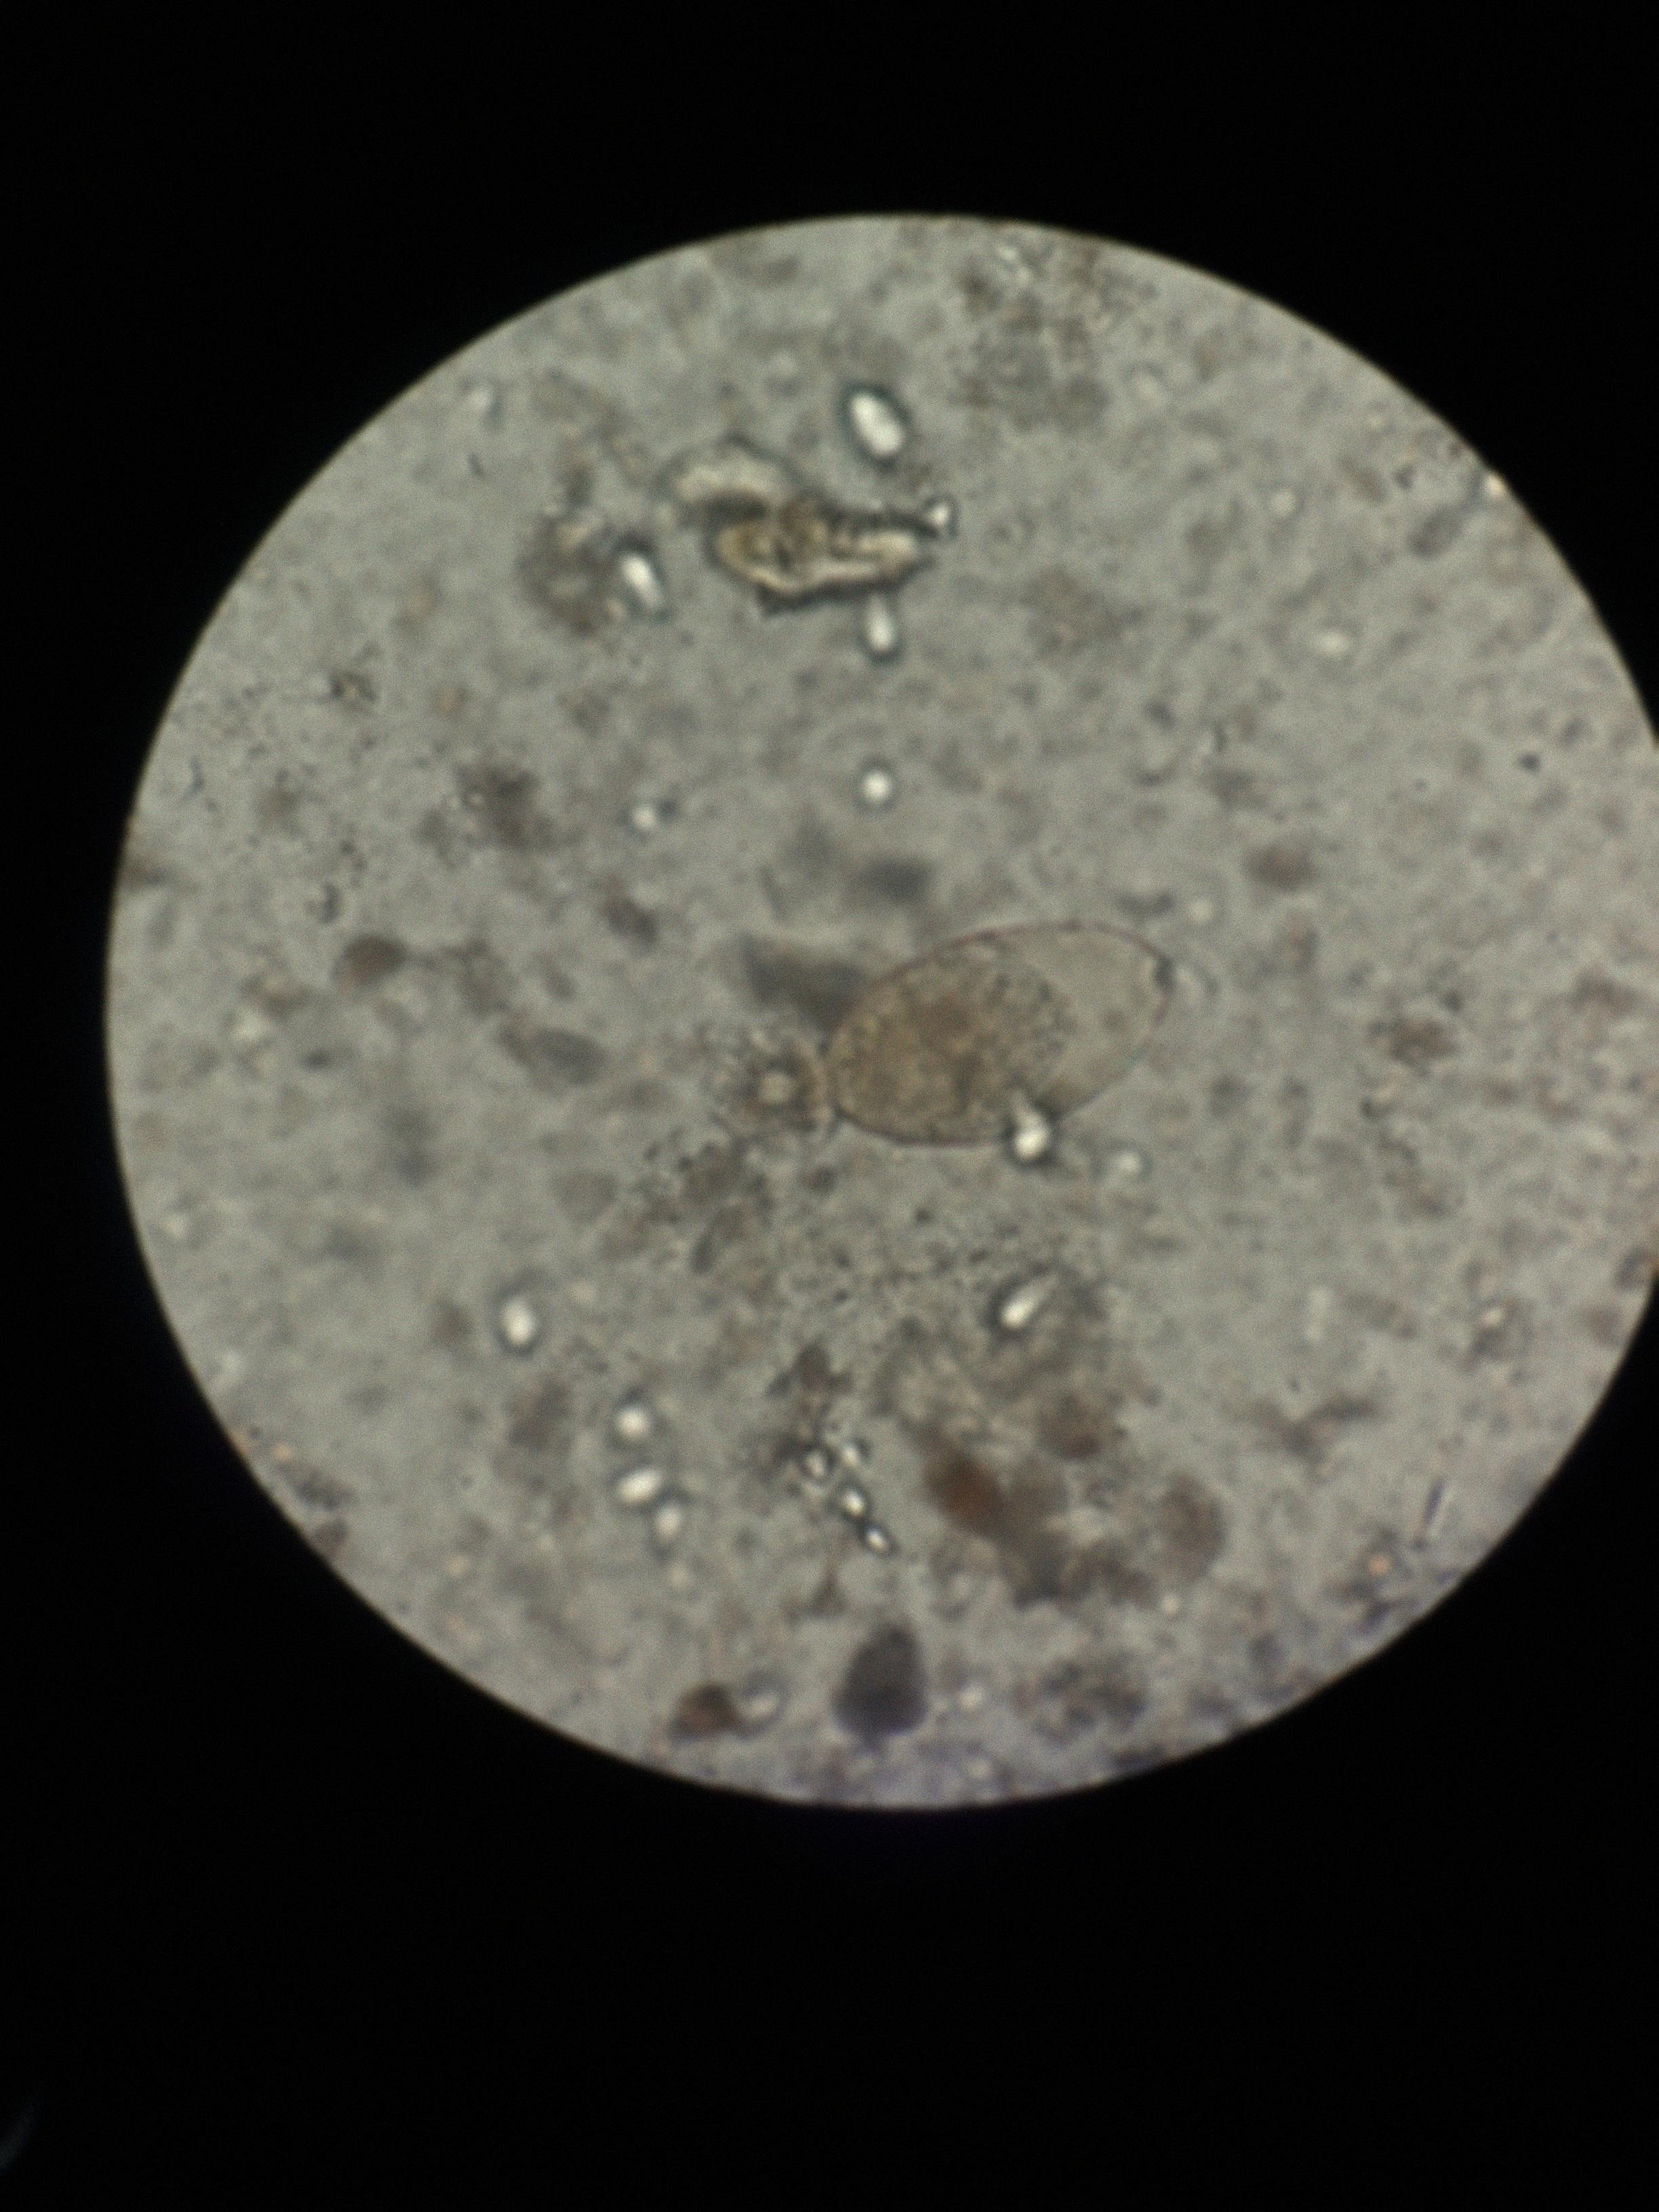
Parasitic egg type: Fasciolopsis buski